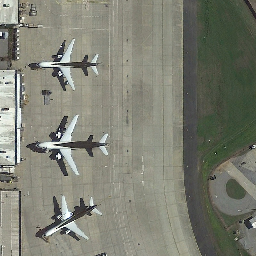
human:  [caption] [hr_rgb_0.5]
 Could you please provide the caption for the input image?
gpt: Next to the runway parked on three white planes was a green lawn.

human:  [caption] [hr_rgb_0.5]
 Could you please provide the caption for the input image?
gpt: There is a green lawn beside the runway where three white planes are parked.

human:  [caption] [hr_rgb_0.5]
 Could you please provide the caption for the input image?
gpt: There are three white planes parked in the gray parking lot.

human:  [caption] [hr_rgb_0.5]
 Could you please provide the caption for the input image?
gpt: Three white planes were parked in the gray parking lot.

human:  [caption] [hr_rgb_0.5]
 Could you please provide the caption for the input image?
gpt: Next to the runway where the three white planes were parked was a green lawn.